Question: For MS Office files, like a docx file, image files etc you can set searchable tags from properties in Windows Explorer, see image.

If I have my own custom file format, how can I add that to the details page of my file?
I've been looking at shell extensions, but that doesn't seem to be the way to go. My custom file format is a compound file, so basically a zip archive.
And if it is a shell extension that I should use to enable that for my own custom file, then please which one is it? I've been looking at "" but I didn't find anything there, only how to add a new property page.
I'm using MFC.
Thanks!
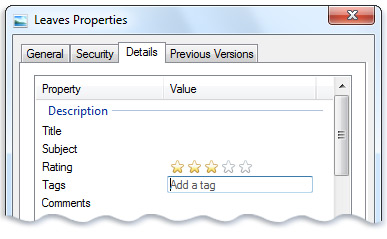
Answer: 1) Create shell extension implements IPropertyStore, IPropertyStoreCapabilities and IInitializeWithStream. if your cannot work with stream implement IInitializeWithFile instead of IInitializeWithStream. <URL>.
2) IPropertyStore.GetCount must return number of properties you need. In case you described it must return 1.
3) IPropertyStore.GetAt must return PKEY of your properties. In case you described it must return PKEY_Keywords.
4) Inside IPropertyStore.GetValue you must read your Tags from your zip file and return them in function result.
5) Inside IPropertyStore.SetValue you must store new value in internal memory storage.
6) Inside IPropertyStore.Commin you must store new value from internal memory storage to your real zip file.
7) IPropertyStoreCapabilities.IsPropertyWritable must return S_OK if you want user to edit your property.
8) Create reg value:
'''
[HKEY_LOCAL_MACHINE\SOFTWARE\Classes\SystemFileAssociations\.myzip]
"FullDetails"="prop:System.PropGroup.Description;System.Keywords;System.PropGroup.FileSystem;System.ItemNameDisplay;System.ItemTypeText;System.ItemFolderPathDisplay;System.Size;System.DateCreated;System.DateModified;System.FileAttributes;*System.OfflineAvailability;*System.OfflineStatus;*System.SharedWith;*System.FileOwner;*System.ComputerName"
'''
You can try to replace HKEY_LOCAL_MACHINE\SOFTWARE\Classes\SystemFileAssociations.myzip with HKEY_CLASSES_ROOT.myzip. Don't forget to change .myzip to your extension.
9) Enjoy the result:

1) Create shell extension implements IColumnProvider. <URL>.
2) If you want user to edit your Tags you must create <URL>.